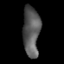
Tissue: lung
Cell type: Epithelial cells
Senescence score: 0.2214
Nuclear area (px): 820
Mean DAPI intensity: 89.538